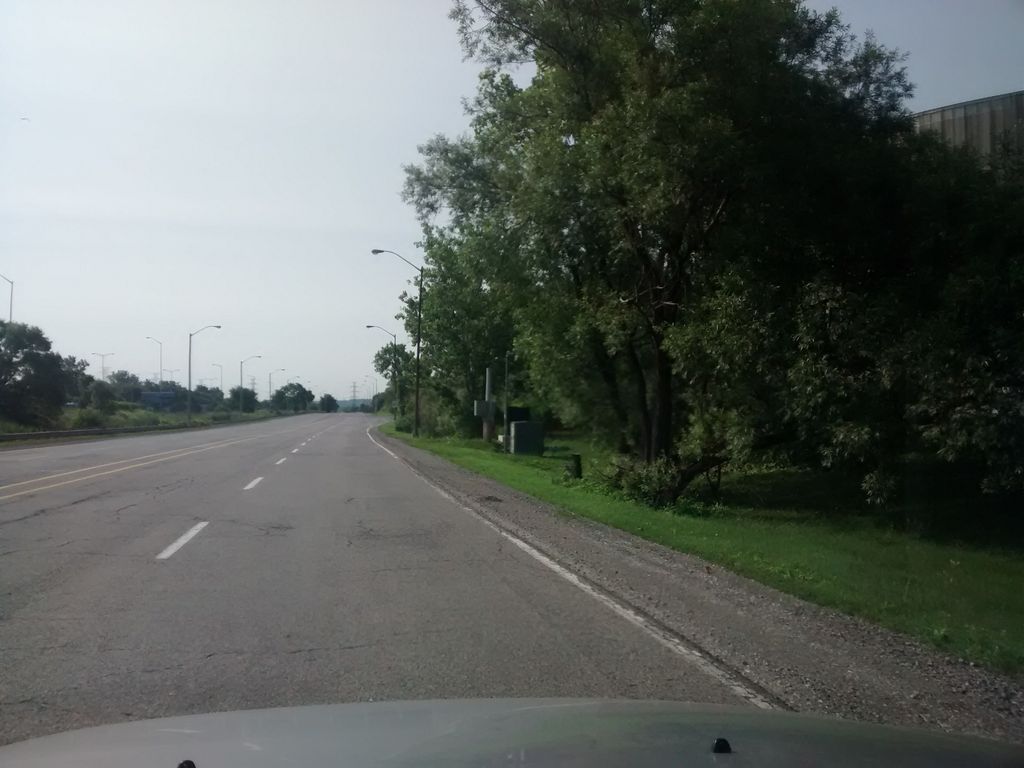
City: hamilton